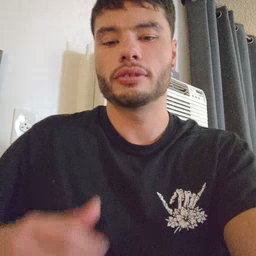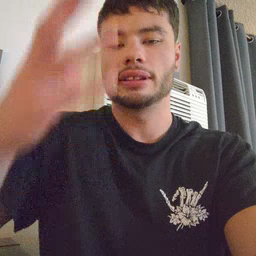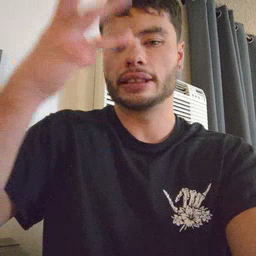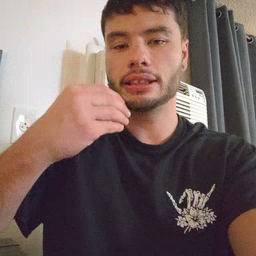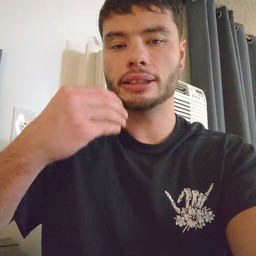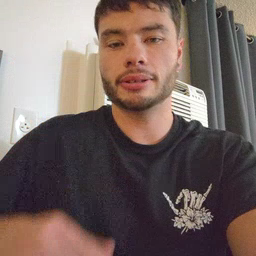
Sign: sleep